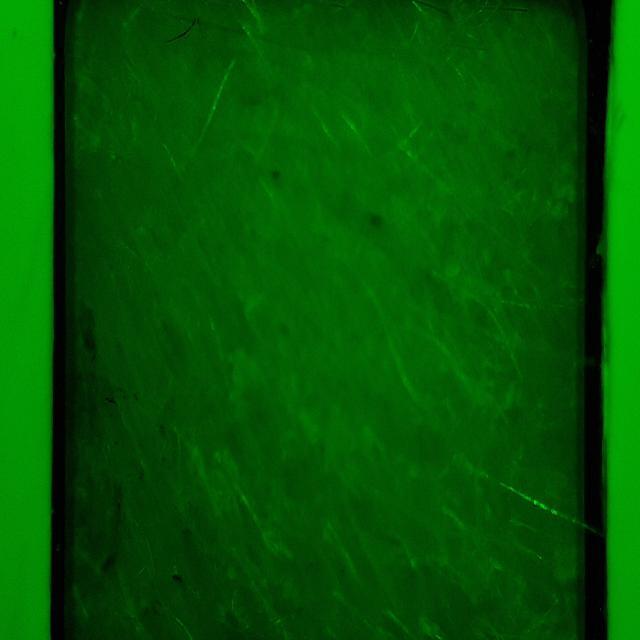
Canine fungal skin infection — characterized by alopecia, scaling, crusting, and circular lesions. Common agents include Malassezia and Candida species.